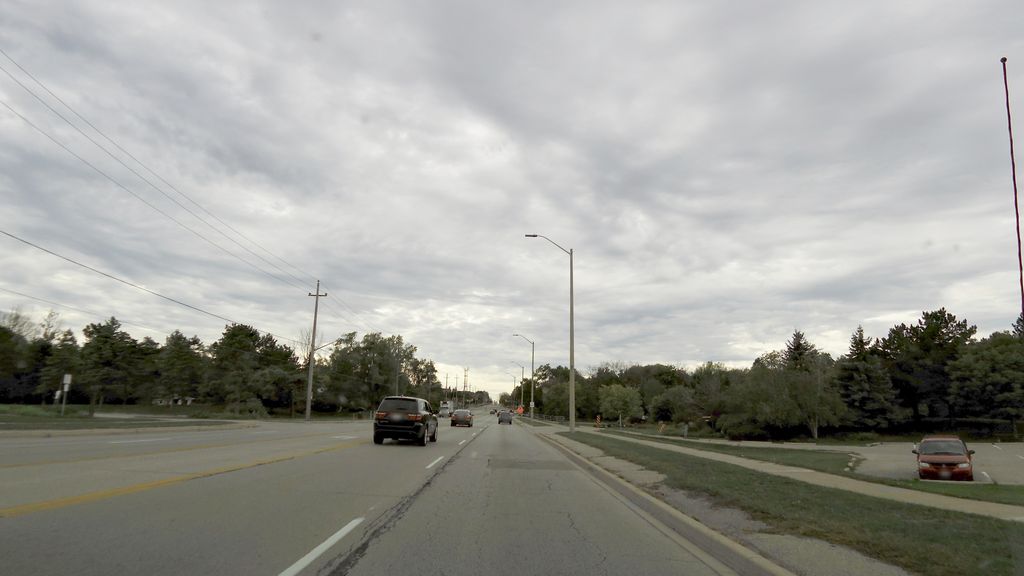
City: toronto